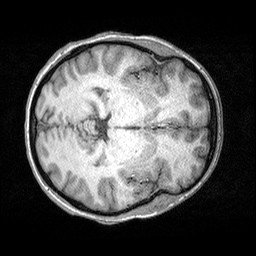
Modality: T1w
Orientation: axial
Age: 26
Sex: female
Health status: healthy
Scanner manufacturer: siemens
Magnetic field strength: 3 T
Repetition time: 2.3 s
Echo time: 0.00303 s